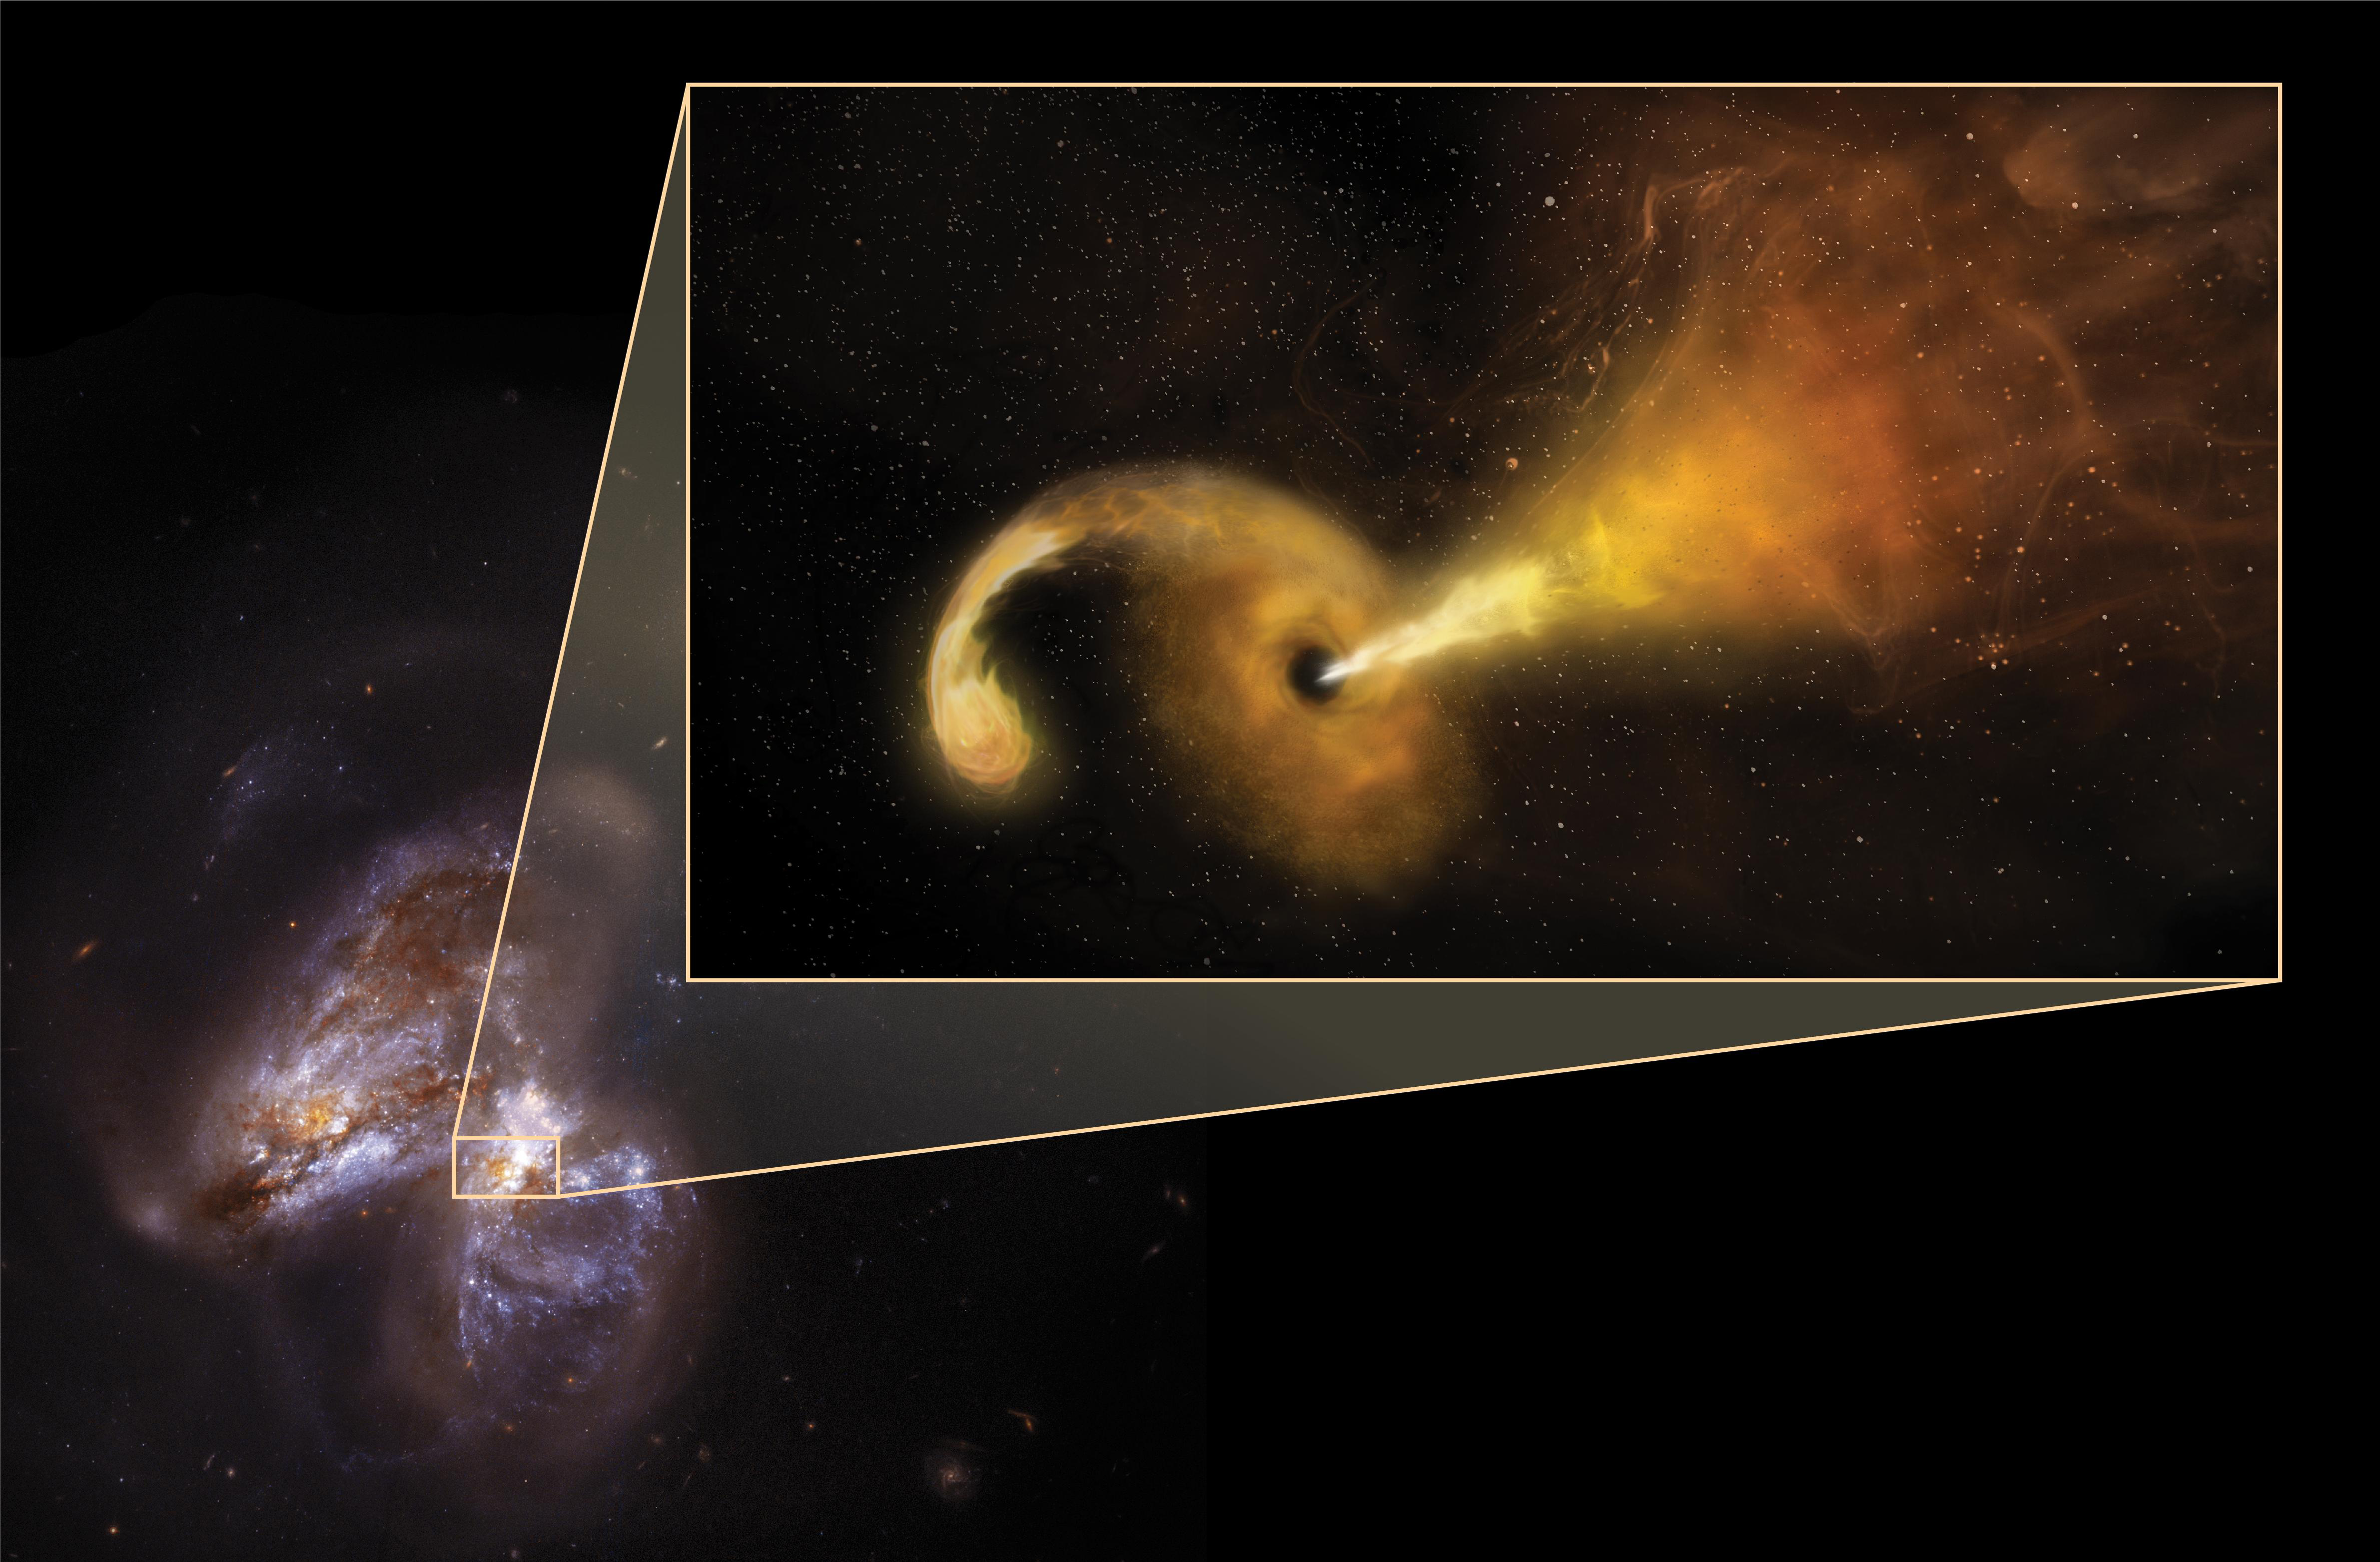
A Tidal Disruption Event in Arp299B Hubble Space Telescope, black hole, TDE, tidal disruption event, ARP299A